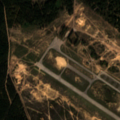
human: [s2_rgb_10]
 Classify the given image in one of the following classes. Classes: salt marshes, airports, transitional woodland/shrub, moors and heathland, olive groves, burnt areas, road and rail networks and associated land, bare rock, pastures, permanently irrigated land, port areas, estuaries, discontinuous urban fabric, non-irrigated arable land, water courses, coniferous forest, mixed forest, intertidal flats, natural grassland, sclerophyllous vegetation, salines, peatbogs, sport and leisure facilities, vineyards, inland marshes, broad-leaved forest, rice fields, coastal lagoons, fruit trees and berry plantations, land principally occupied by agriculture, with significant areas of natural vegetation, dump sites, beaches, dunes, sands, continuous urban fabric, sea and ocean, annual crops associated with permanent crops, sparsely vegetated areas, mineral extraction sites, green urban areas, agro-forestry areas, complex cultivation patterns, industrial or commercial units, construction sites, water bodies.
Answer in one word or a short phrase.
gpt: airports, broad-leaved forest, coniferous forest, mixed forest, moors and heathland